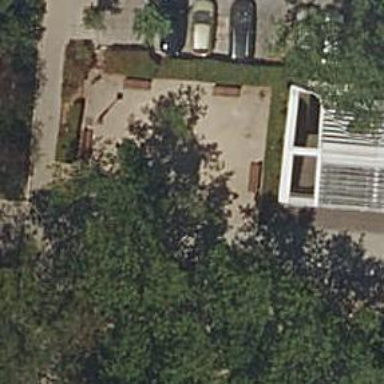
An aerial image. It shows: Brown bench.